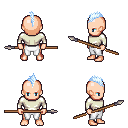
a pixel art fantasy rpg character, male body template, human, light skin, white long-sleeve shirt, white pants, white cyan mohawk hairstyle, spear, four views (front, back, left, right), 2x2 character sprite sheet, small pixel art, hard edges, no anti-aliasing